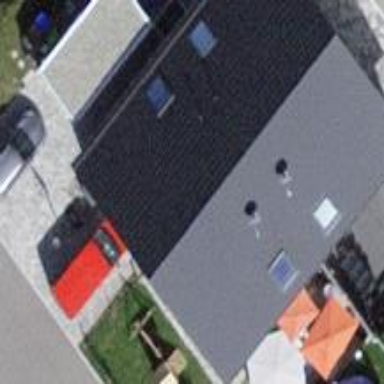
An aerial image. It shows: Detached building with gabled roof.